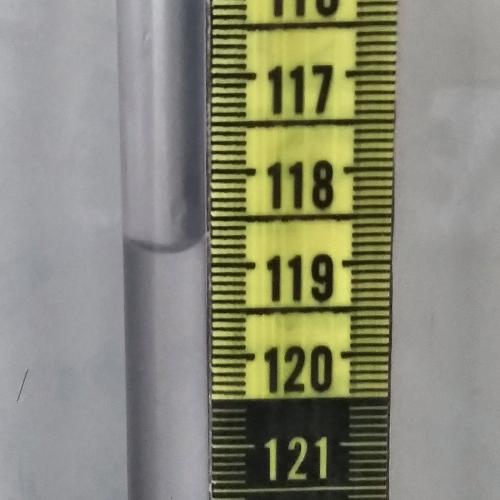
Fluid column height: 118.8 cm